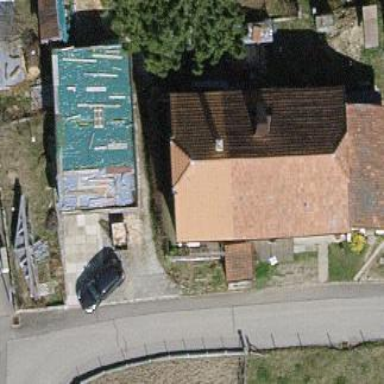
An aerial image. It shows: Detached building.